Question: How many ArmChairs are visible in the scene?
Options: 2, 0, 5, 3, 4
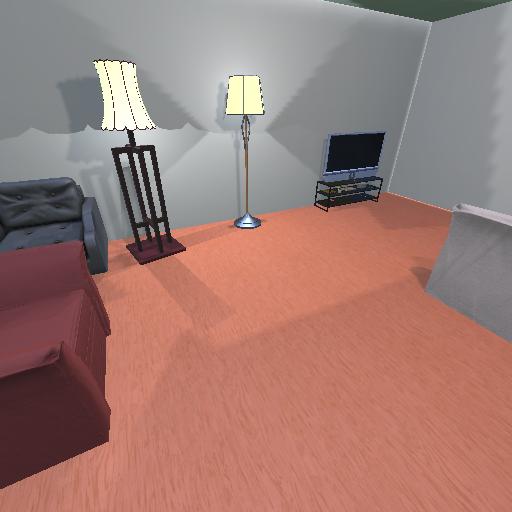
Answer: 2